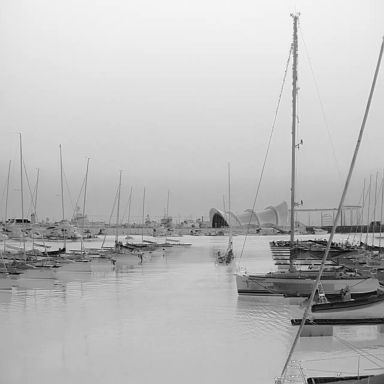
There are 11 objects shown in the infrared image, including ten sailboats, and a canoe.